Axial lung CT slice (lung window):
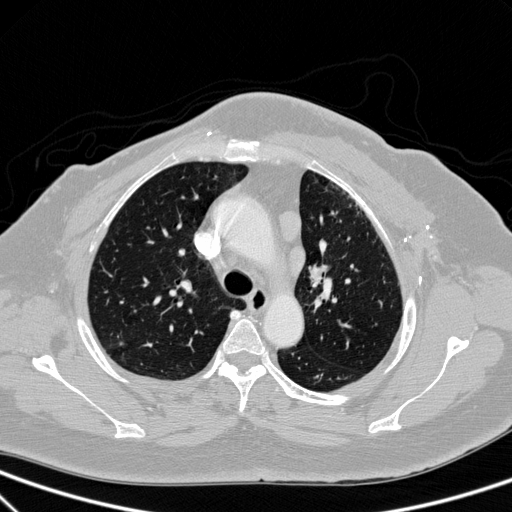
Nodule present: yes
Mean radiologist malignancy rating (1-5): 3.5